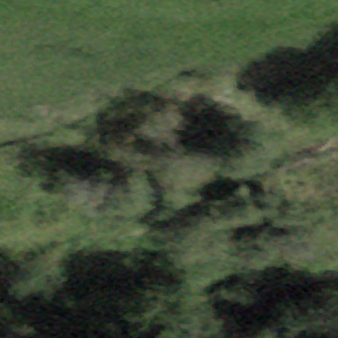
Label: other